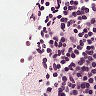
Metastatic tissue present: no